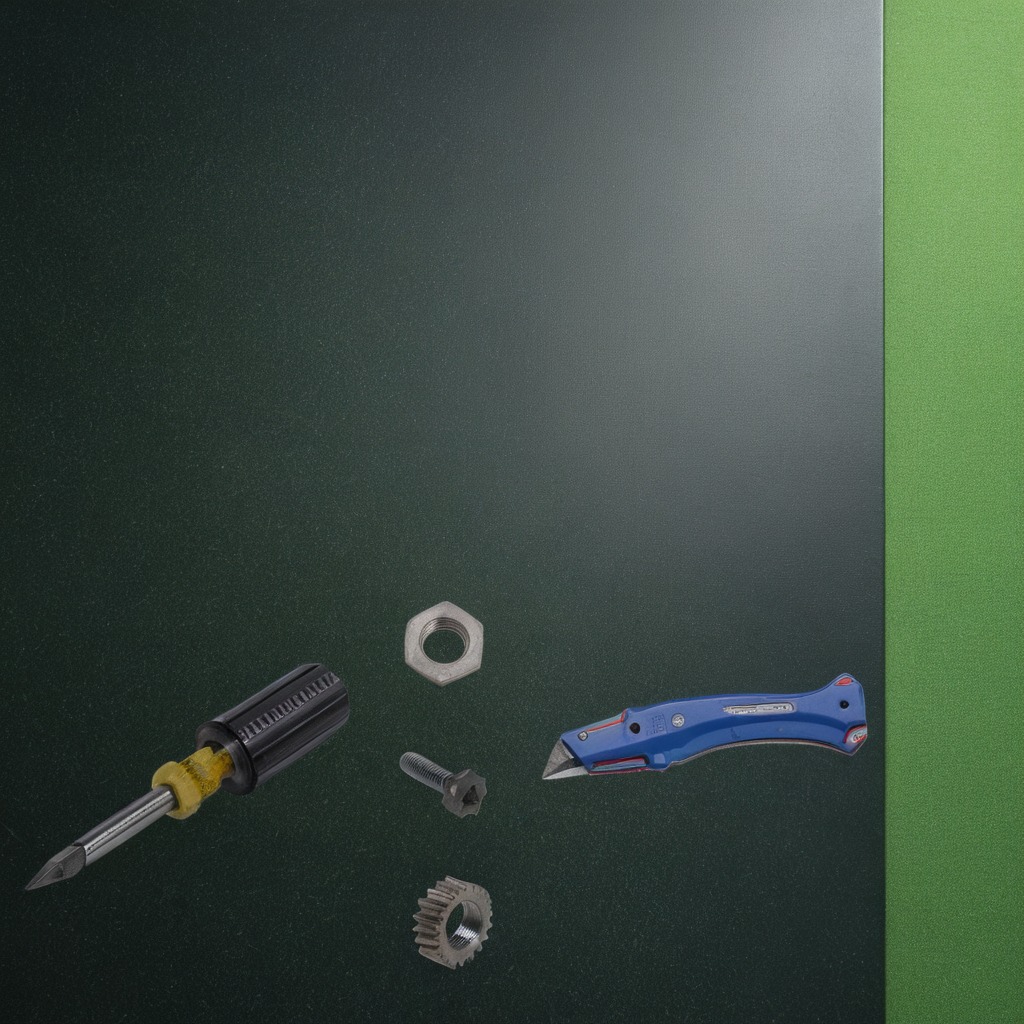
A steel gear with teeth, a utility knife, a metal machine screw, a screwdriver, and a metal nut are lying on a clean granite tabletop.